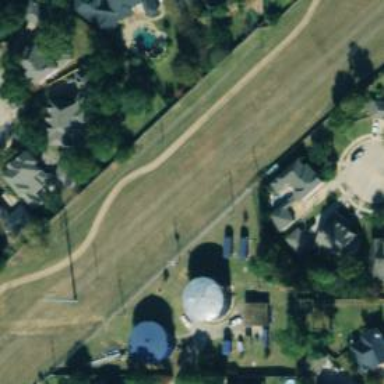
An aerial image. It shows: Man-made water works facility.